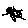
Label: star